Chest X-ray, PA view. Patient: 48 years old, sex F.
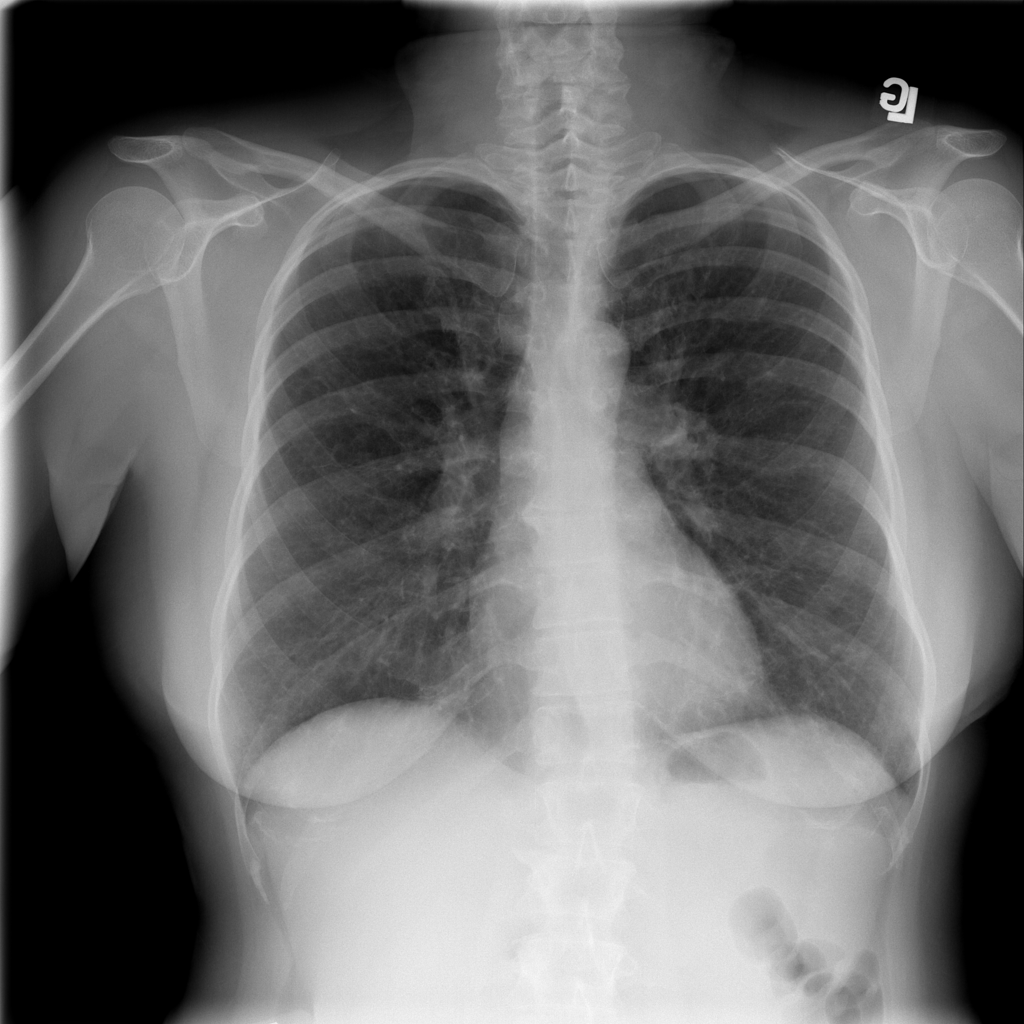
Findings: No Finding